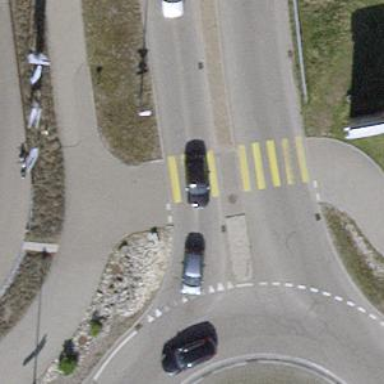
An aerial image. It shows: Asphalt cycleway with marked crossing.